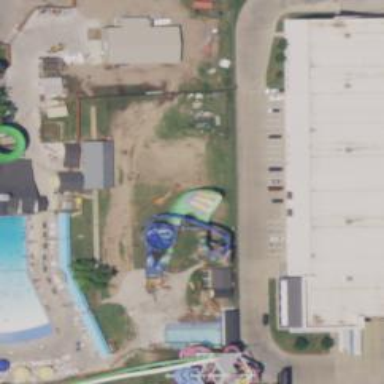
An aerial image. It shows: Tourism attraction featuring water slide.